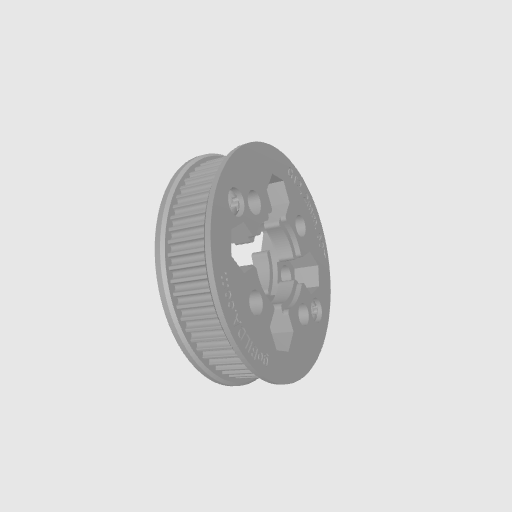
Part: Pulley2P14ID60T